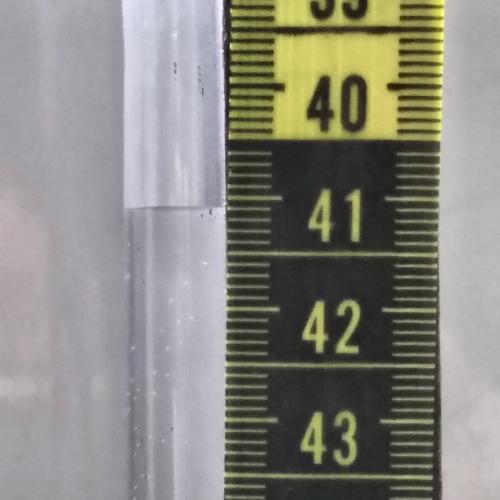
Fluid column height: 41.1 cm